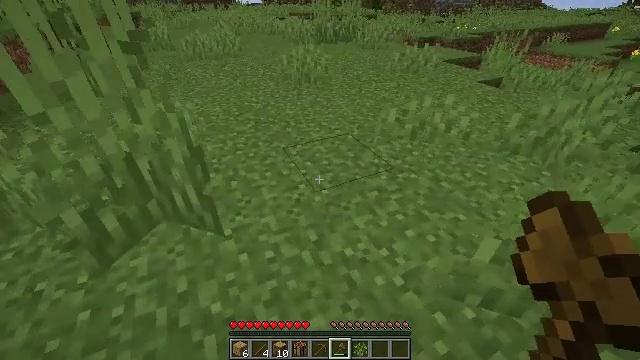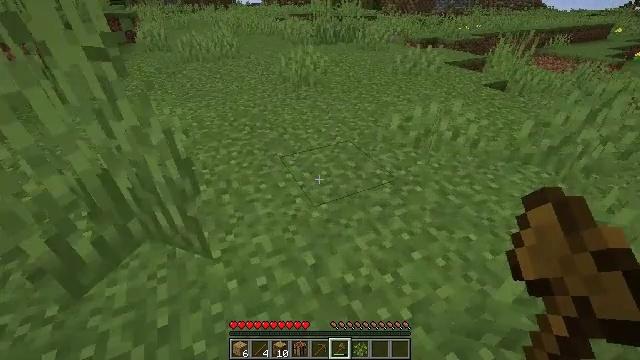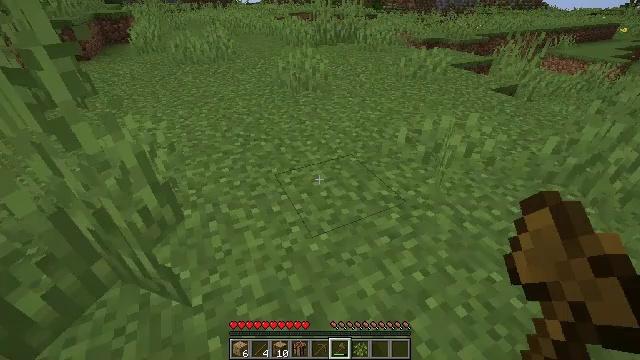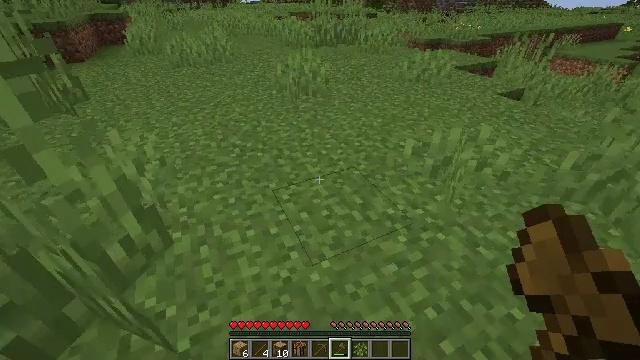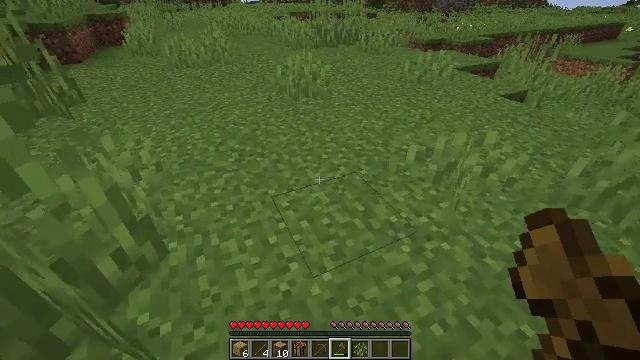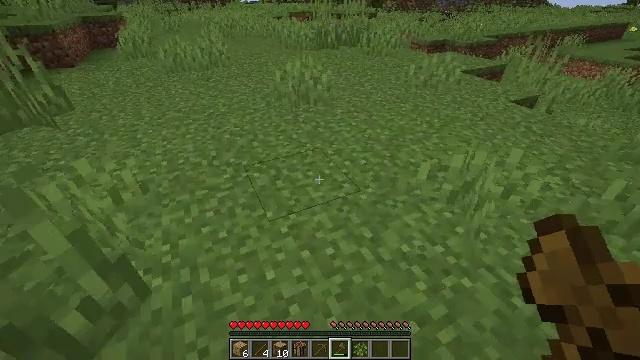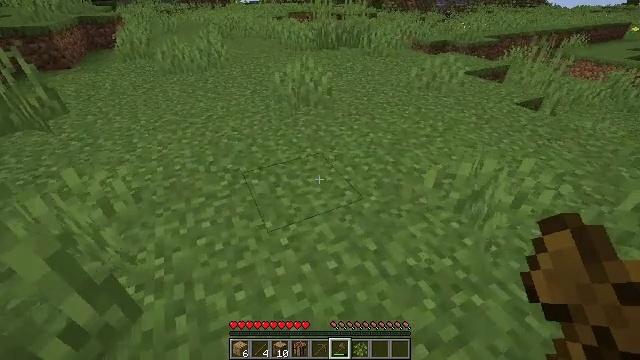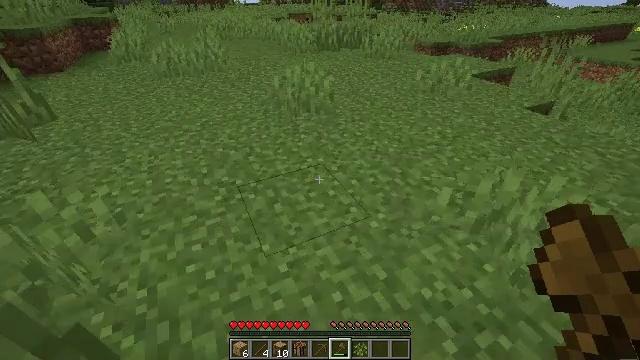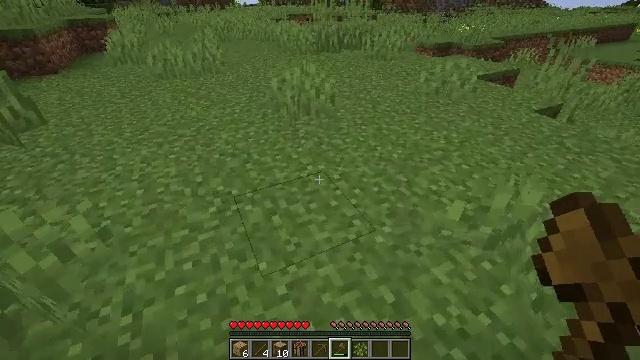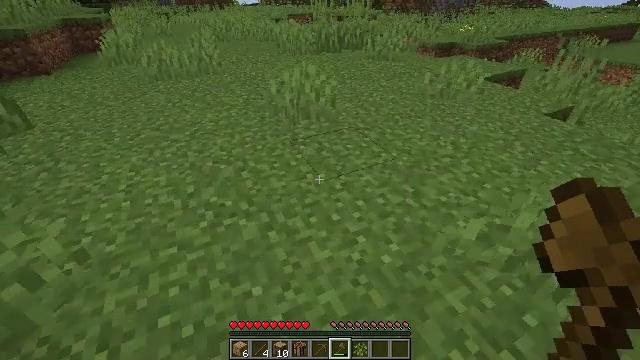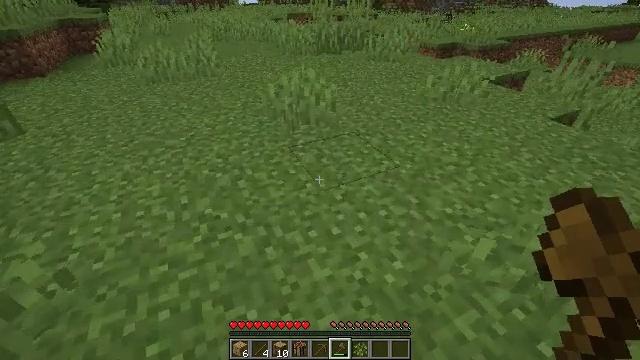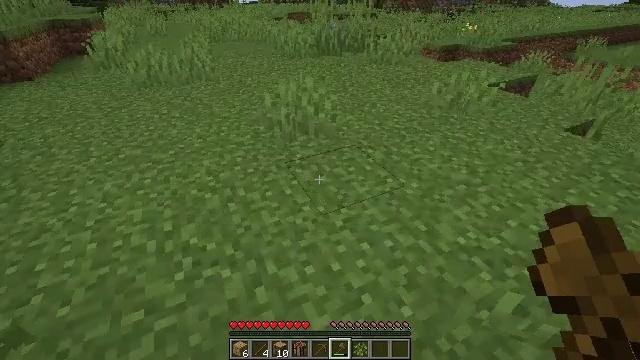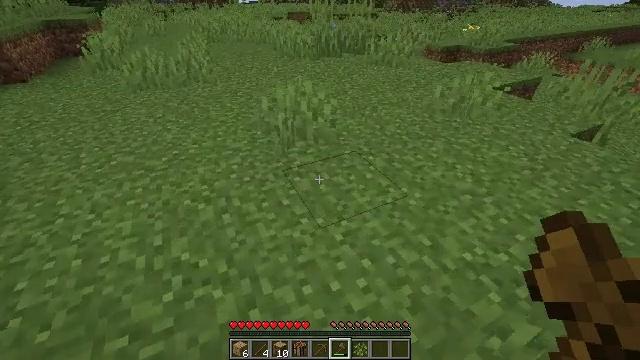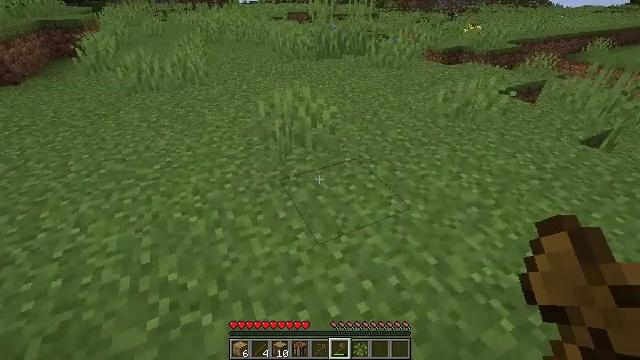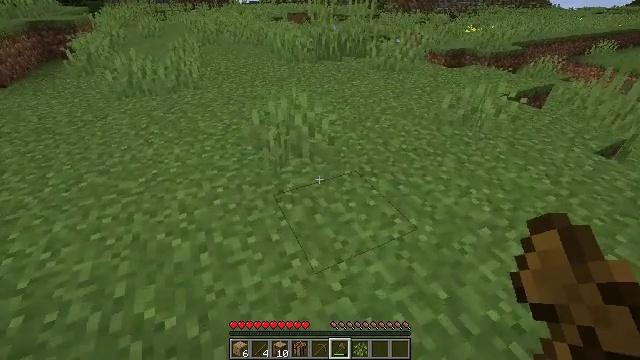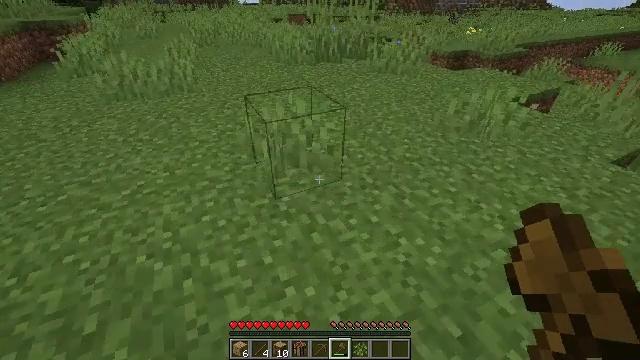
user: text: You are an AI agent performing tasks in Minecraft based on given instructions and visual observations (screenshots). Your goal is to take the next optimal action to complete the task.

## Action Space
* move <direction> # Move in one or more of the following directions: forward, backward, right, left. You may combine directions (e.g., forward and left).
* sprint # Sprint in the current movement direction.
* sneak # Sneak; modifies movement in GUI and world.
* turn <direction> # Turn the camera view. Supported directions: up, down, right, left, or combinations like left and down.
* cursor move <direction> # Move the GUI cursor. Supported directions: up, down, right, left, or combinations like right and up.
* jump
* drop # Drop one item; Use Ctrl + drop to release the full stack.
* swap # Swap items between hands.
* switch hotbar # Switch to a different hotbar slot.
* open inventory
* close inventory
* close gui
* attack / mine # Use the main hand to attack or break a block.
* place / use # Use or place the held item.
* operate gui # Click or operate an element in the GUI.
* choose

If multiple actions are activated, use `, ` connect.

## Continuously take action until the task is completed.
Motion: motion action
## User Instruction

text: Gather grass by holding the left mouse button.
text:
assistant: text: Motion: move forward
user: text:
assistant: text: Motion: move forward
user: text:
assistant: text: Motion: move forward
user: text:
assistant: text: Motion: move forward
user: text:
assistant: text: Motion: move forward
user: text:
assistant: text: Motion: move forward
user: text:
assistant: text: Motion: move forward
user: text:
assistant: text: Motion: move forward
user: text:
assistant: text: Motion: move forward
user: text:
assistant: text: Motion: move forward
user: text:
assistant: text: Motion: move forward
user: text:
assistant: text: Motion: move forward
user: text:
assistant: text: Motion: move forward
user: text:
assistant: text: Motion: move forward
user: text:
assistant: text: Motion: move forward
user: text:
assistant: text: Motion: move forward
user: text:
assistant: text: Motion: move forward
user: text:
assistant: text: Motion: move forward
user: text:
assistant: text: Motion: move forward
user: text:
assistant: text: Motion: move forward
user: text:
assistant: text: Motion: move forward
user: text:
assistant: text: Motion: move forward
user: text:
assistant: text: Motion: move forward
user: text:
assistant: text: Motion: no_op
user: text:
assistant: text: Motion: no_op
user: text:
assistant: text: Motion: no_op
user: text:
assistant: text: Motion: no_op
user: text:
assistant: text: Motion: no_op
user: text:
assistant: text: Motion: no_op
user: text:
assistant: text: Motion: no_op